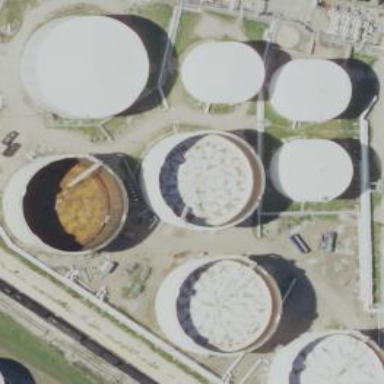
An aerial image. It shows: Storage tank that is man-made.